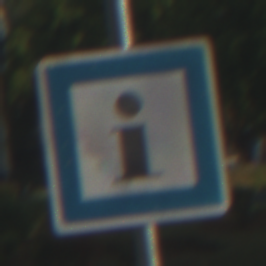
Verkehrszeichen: Informationsstelle
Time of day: SunriseSunset
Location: Outdoor (Suburban)
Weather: PartlyCloudy
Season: NotSpecified
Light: Natural